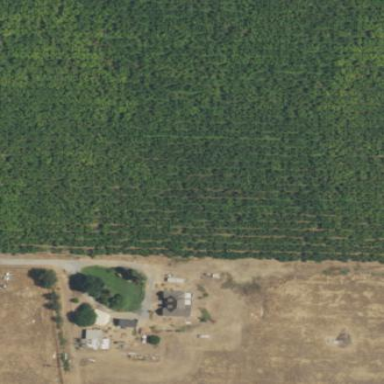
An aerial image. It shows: Orchard filled with plum trees.